Question: I want to add an element to an entity that is derived from a base class. The entity extends the base class which doesn't have a custom error message that I can set. When I added the element I got a warning for:
> Missing XML comment for publicly visible type or member
When I added the '[XmlIgnore]' to the property though and re-built the project that contains all the entities I am still receiving this message. So is it enough to just add the '[XmlIgnore]' and forget about that message or is there something else I need to do?

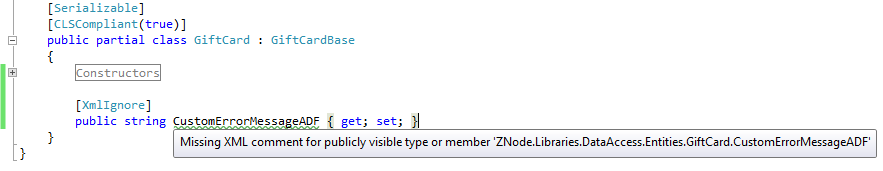
Answer: Its just warning you that you haven't put in a comment against the string.
If you want to get rid of it just add a comment.
'''
/// <summary>
/// This property does something
/// </summary>
/// <returns></returns>
[XmlIgnore]
public string CustomErrorMessageADF { get; set; }
'''
Edit:
The XML Comments can be added to anything within visual studio by just typing /// above any class, property or method. Visual Studio will automatically add in the other details.
You can then add comments in which allow them to be visible via Intellisense.
<URL>